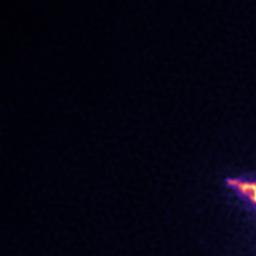
Label: Super-resolution ER image